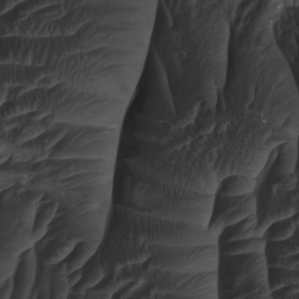
Label: non_frost